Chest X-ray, AP view. Patient: 30 years old, sex F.
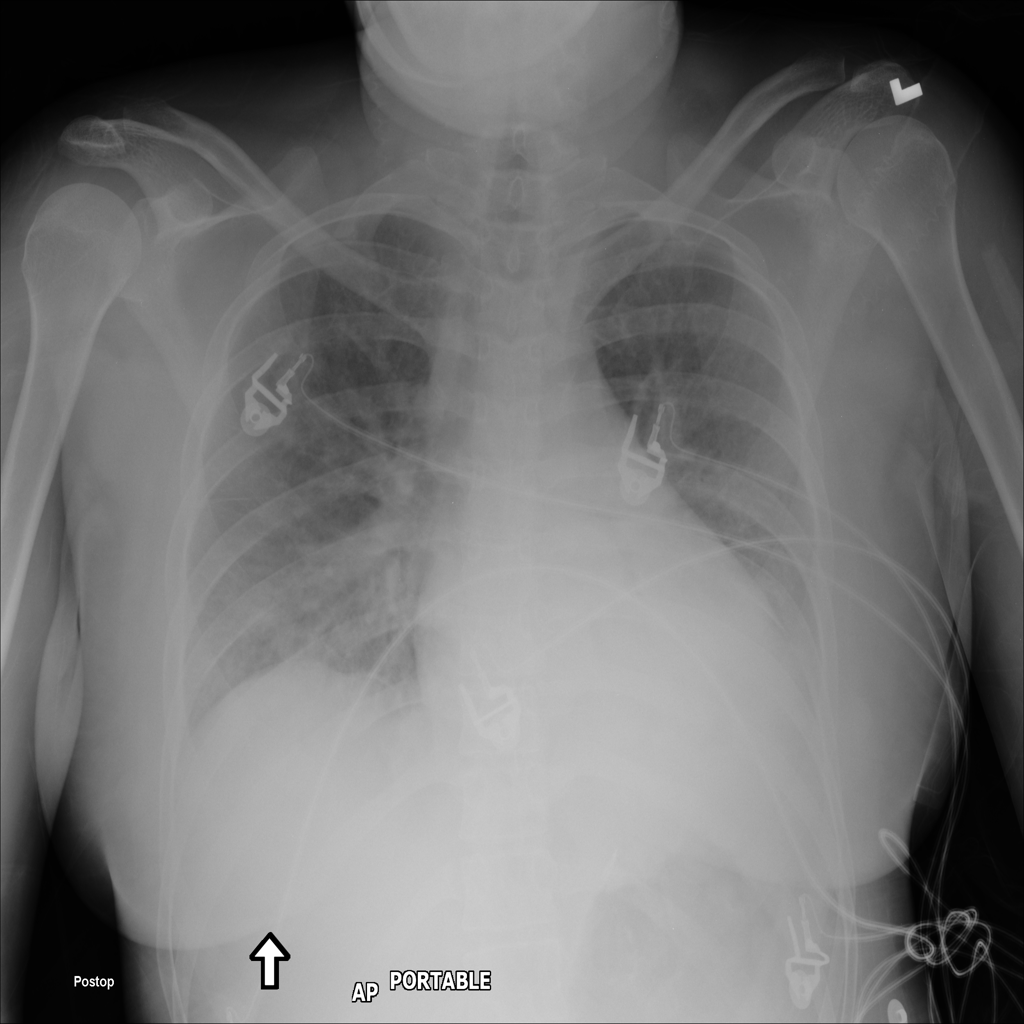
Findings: Infiltration